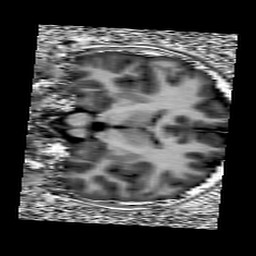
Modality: UNIT1
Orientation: coronal
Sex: male
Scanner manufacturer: siemens
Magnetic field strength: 3 T
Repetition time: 5 s
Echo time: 0.00368 s